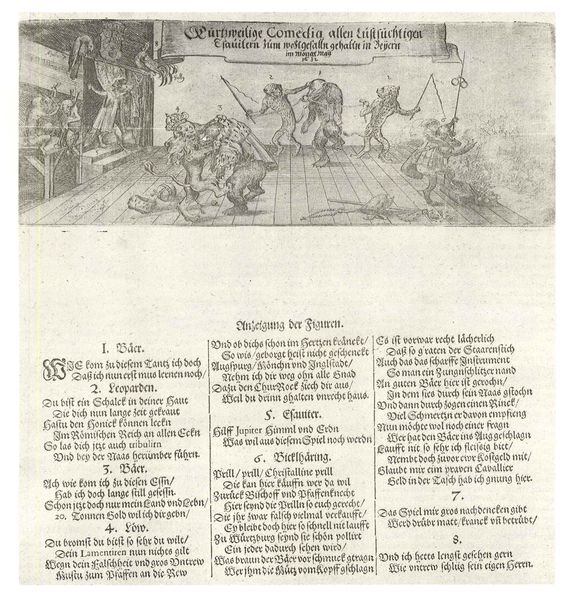
Titel: Kurtzweilige Comedia allen Lustsüchtigen Esauiter zum wohlgefalln gehaltn
Institution: (Seriendruck)
Schlagwörter: kampf, bewegung, grau, männer, szene, zeichnung, tiere, tanz, bibel, bild, boden, bühne, theater, krone, holzschnitt, schrift, pflaster, grafik, spalten, gewalt, könig, verkleidung, spiel, buch, druck, stich, seite, illustration, text, aufstand, beschriftung, peitsche, komödie, hölle, teufel, fabel, mittelalter, gedicht, schriftrolle, löwe, macht, zeilen, kupferstich, bär, drama, teufelchen, leopard, ringen, tiger, personal, folter, leoparden, unterdrückung, comedia, brathering, teufeö